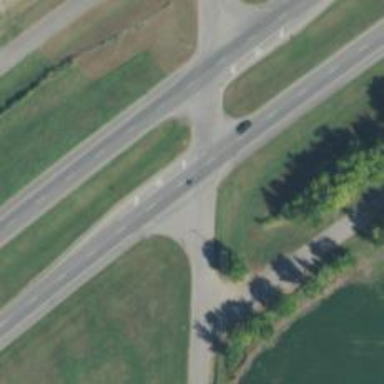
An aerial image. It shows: Stop road.